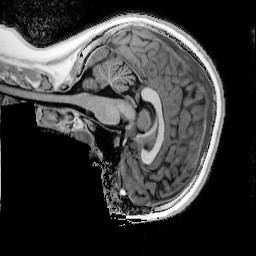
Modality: T1w
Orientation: sagittal
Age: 14
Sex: female
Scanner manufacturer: siemens
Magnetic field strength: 3 T
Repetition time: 4 s
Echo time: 0.00291 s